Question: I am trying to plot matshow with aspect ratio 1, but when I rely on the method suggested <URL> I get an extra space around the plot that I cannot get rid off. What is the solution?
'''
import numpy as np
from matplotlib import pyplot as plt
from matplotlib import ticker
def forceAspect(ax,aspect=1):
im = ax.get_images()
extent = im[0].get_extent()
ax.set_aspect(abs((extent[1]-extent[0])/(extent[3]-extent[2]))/aspect)
a=np.random.randn(8,4)
plt.matshow(a)
plt.colorbar(shrink=.5)
ax=plt.gca()
forceAspect(ax,aspect=1)
plt.xticks(np.arange(0, 4, 1), np.arange(1, 5, 1))
plt.yticks(np.arange(0, 8, 1), np.arange(1, 9, 1))
#plt.tight_layout()
#ax.xaxis.set_major_formatter(ticker.FormatStrFormatter('%1d'))
#ax.xaxis.set_ticks(np.arange(1, 6, 1))
plt.show()
'''

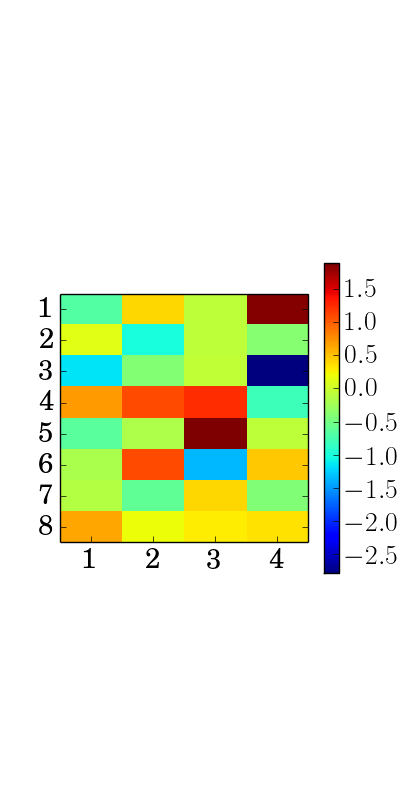
Answer: So, as I understand it, you want two things: 1. adjust the height of the colorbar to match the hight of the plot change the size of the figure such that there is not too much empty space around it.
The first thing is relatively easy to achieve. For the second one I believe that you have to specify the figure size manually.
'''
import numpy as np
from matplotlib import pyplot as plt
def forceAspect(ax,aspect=1):
im = ax.get_images()
extent = im[0].get_extent()
ax.set_aspect(abs((extent[1]-extent[0])/(extent[3]-extent[2]))/aspect)
a=np.random.randn(8,4)
fig = plt.figure(1, figsize=(5,4))
plt.matshow(a,fignum=1)
ax=plt.gca()
forceAspect(ax,aspect=1)
plt.xticks(np.arange(0, 4, 1), np.arange(1, 5, 1))
plt.yticks(np.arange(0, 8, 1), np.arange(1, 9, 1))
cbar = plt.colorbar()
plt.draw()
pos_cbar = cbar.ax.get_position()
pos_ax = ax.get_position()
pos_cbar.y0 = pos_ax.y0
pos_cbar.y1 = pos_ax.y1
cbar.ax.set_position(pos_cbar)
plt.show()
'''